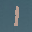
Label: 1